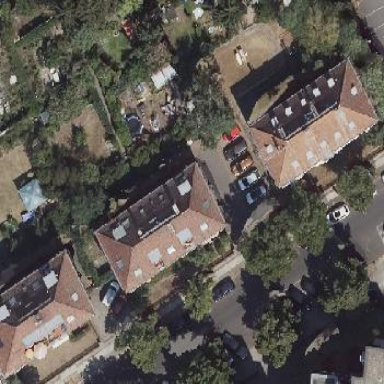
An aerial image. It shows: Hipped roof on apartment building.